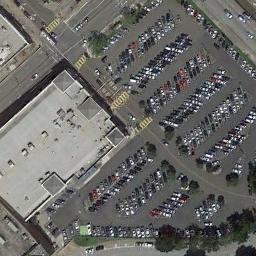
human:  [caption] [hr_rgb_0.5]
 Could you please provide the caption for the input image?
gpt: The parking lot has some yellow signs and two rows of coconut trees .

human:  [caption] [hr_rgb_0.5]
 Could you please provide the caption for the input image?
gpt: There are many different colors and styles of cars in the parking lot .

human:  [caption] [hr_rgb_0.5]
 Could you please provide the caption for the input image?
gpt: The parking lot has lots of cars arranged neatly in lines and a building is next to the parking lot .

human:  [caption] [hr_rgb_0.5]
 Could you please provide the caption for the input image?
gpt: The parking lot is full of cars next to some buildings .

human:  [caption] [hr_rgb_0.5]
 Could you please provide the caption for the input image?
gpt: There are some green trees and a building beside the parking lot .